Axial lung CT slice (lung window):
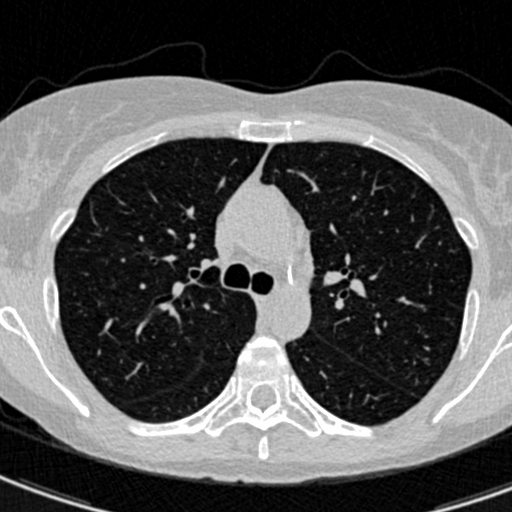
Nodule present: no